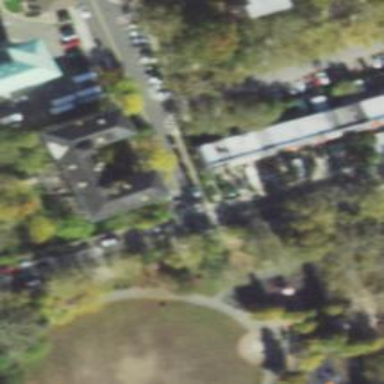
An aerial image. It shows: Asphalt footway with marked zebra crossing.